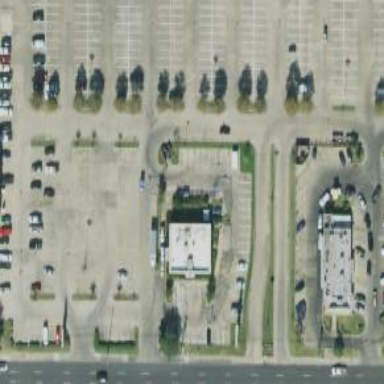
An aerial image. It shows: Parking space.